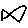
Label: fish